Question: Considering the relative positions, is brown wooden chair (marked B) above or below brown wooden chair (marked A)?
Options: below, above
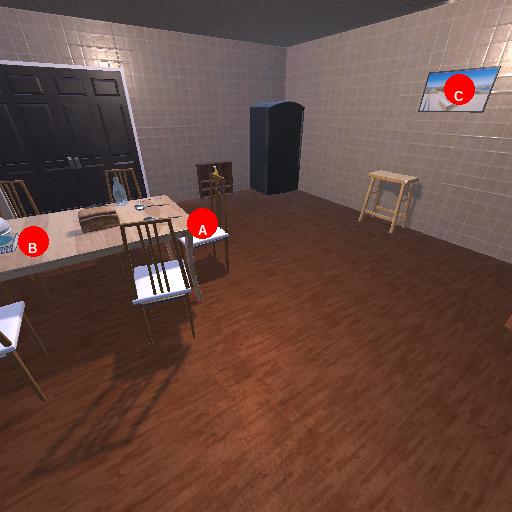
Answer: below